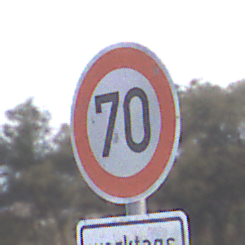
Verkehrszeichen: Geschwindigkeit70
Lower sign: ZeitangabenMitBeschraenkungAufWochentage7
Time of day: SunriseSunset
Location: Outdoor (Suburban)
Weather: Clear
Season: NotSpecified
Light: Natural